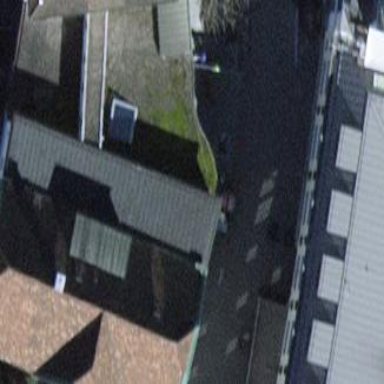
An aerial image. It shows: Commercial building.